Question: I am trying to create a plot which includes multiple geom_smooth trendlines within one plot. My current code is as follows:
'''
png(filename="D:/Users/...", width = 10, height = 8, units = 'in', res = 300)
ggplot(Data) +
geom_smooth(aes(BA,BAgp1),colour="red",fill="red") +
geom_smooth(aes(BA,BAgp2),colour="turquoise",fill="turquoise") +
geom_smooth(aes(BA,BAgp3),colour="orange",fill="orange") +
xlab(bquote('Tree Basal Area ('~cm^2~')')) +
ylab(bquote('Predicted Basal Area Growth ('~cm^2~')')) +
labs(title = expression(paste("Other Softwoods")), subtitle = "Tree Level Basal Area Growth") +
theme_bw()
dev.off()
'''
Which yields the following plot:
The issue is I can't for the life of me include a simple legend where I can label what each trendline represents. The dataset is quite large- if it would be valuable in indentifying a solution I will post externally to Stackoverflow.
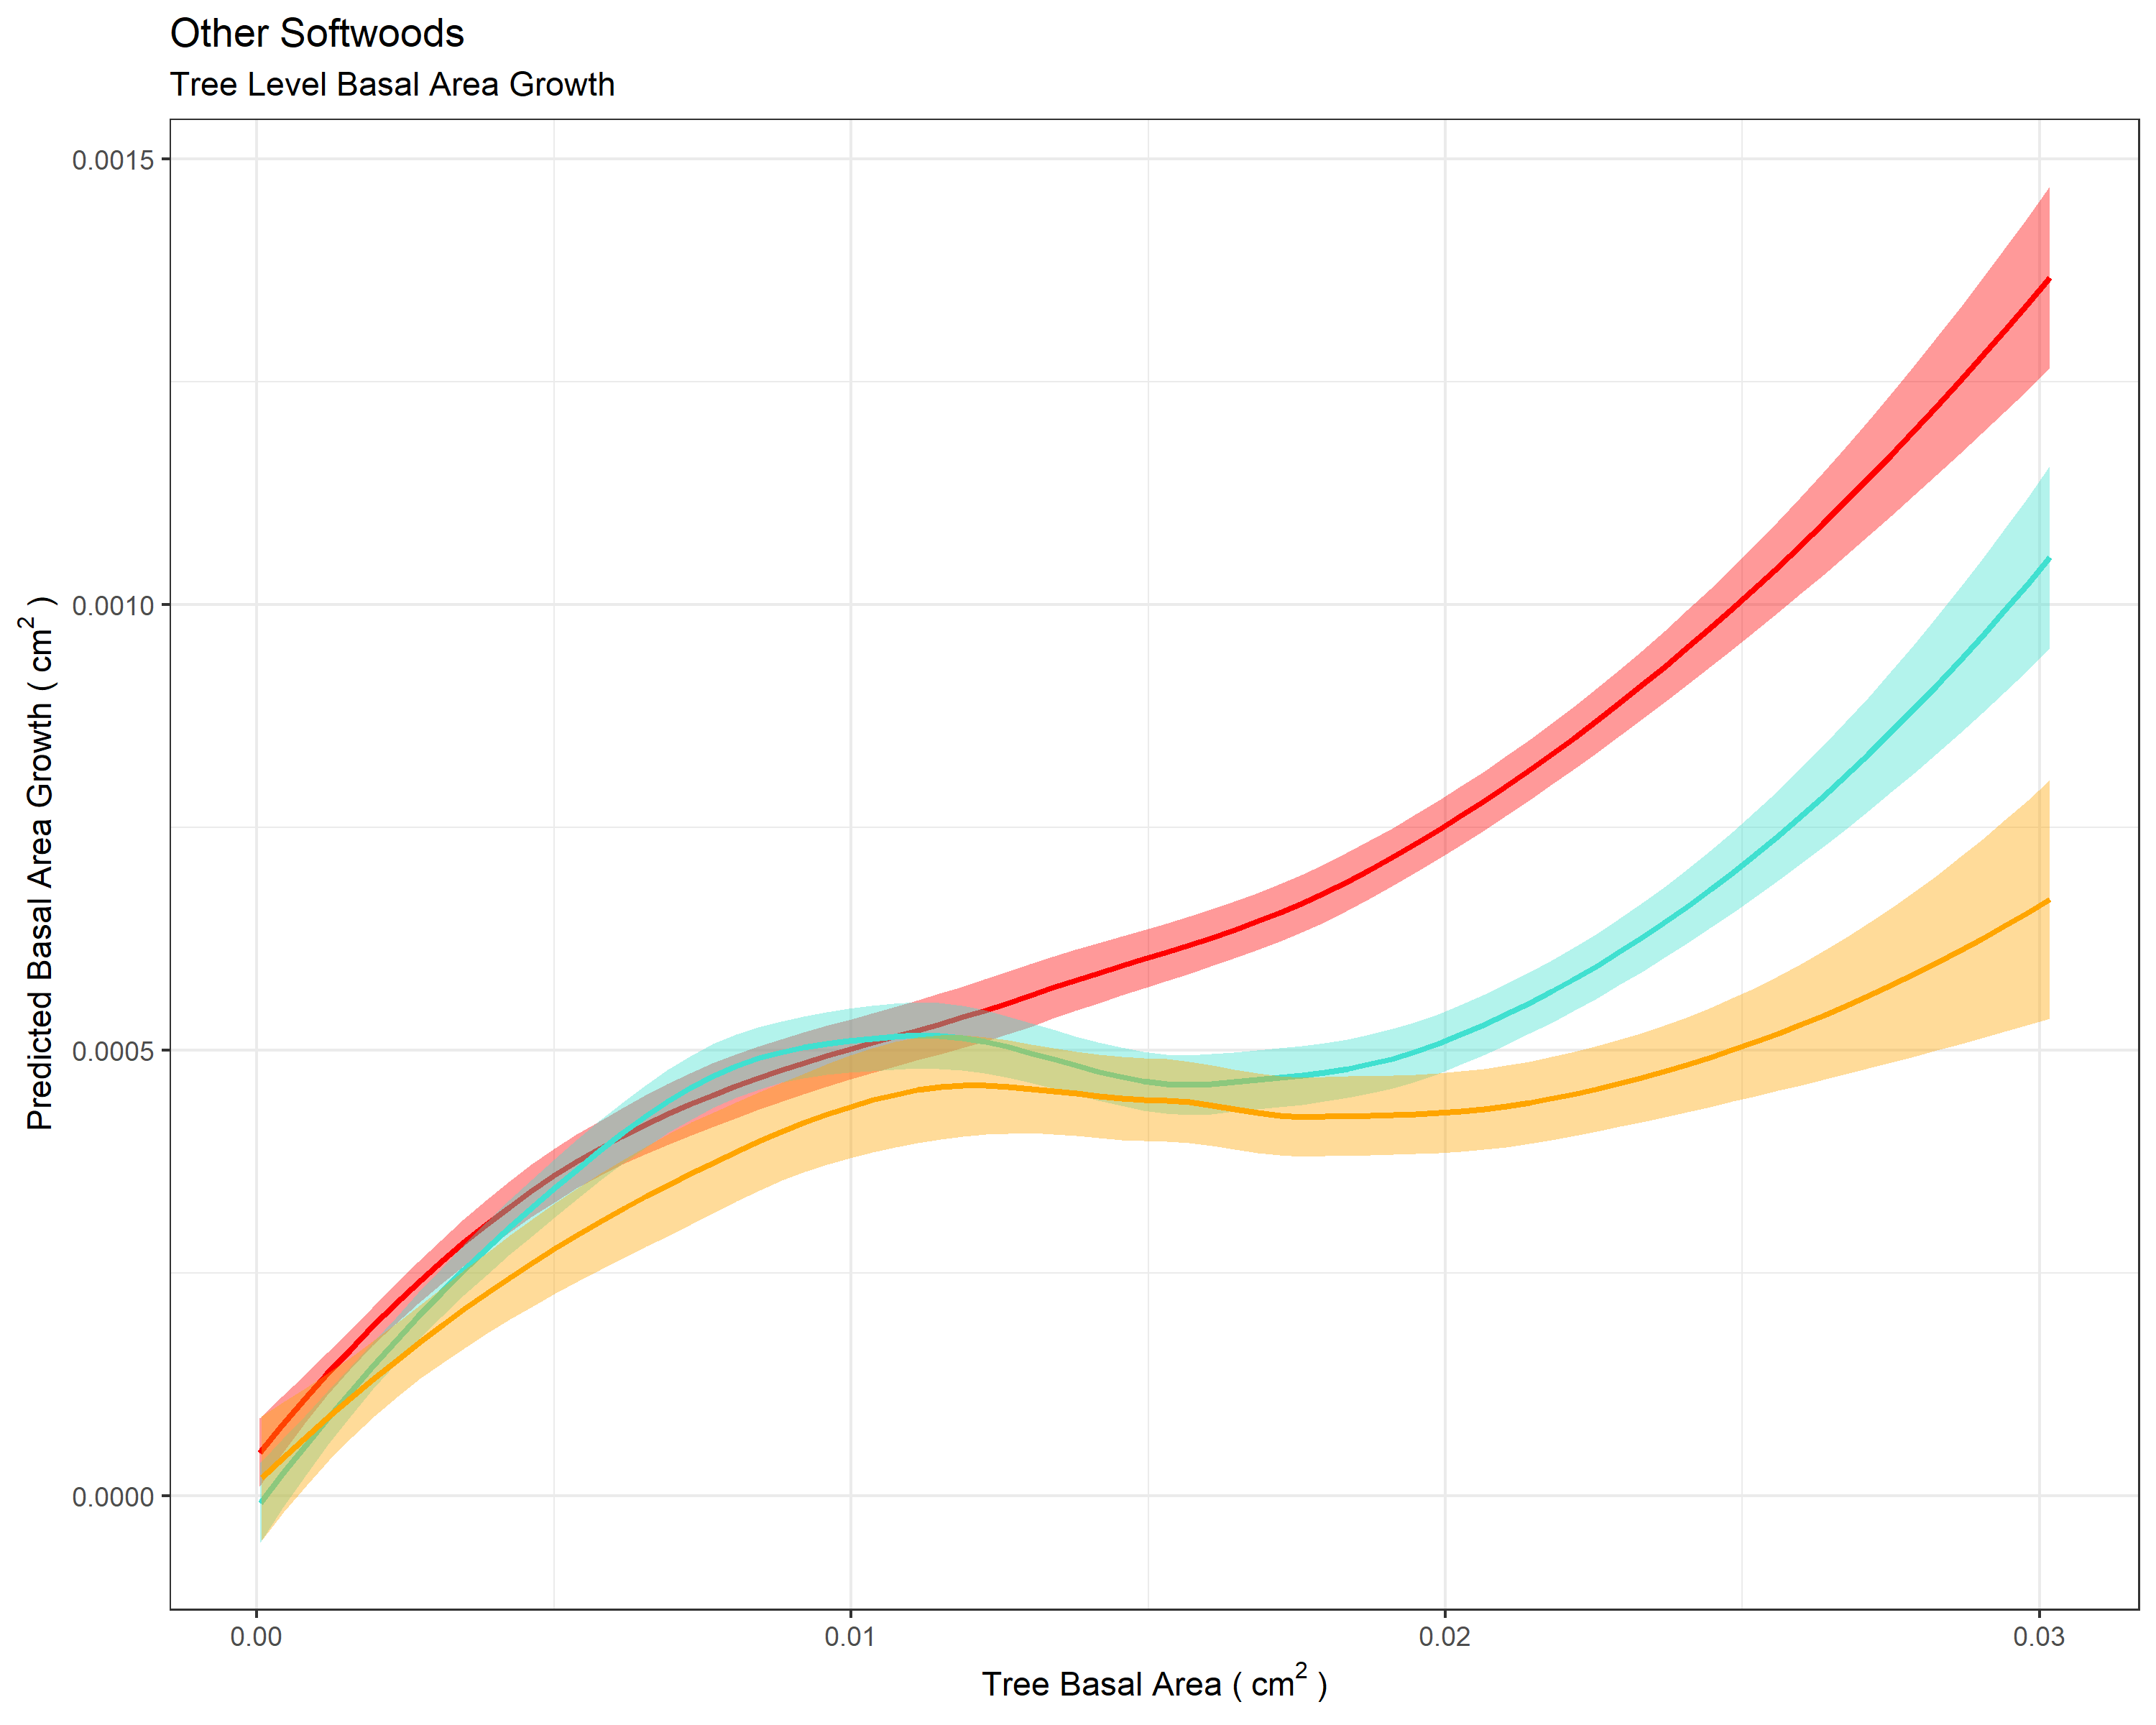
Answer: Your data is in the wide format, or like a matrix. There's no easy way to add a custom legend in ggplot, so you need to transform your current data to a long format. I simulated 3 curves like what you have, and you can see if you call geom_line or geom_smooth with a variable ("name" in the example below) that separates your different values, it will work and produce a legend nicely.
'''
library(dplyr)
library(tidyr)
library(ggplot2)
X = 1:50
#simulate data
Data = data.frame(
BA=X,
BAgp1 = log(X)+rnorm(length(X),0,0.3),
BAgp2 = log(X)+rnorm(length(X),0,0.3) + 0.5,
BAgp3 = log(X)+rnorm(length(X),0,0.3) + 1)
# convert this to long format, use BA as id
Data <- Data %>% pivot_longer(-BA)
#define colors
COLS = c("red","turquoise","orange")
names(COLS) = c("BAgp1","BAgp2","BAgp3")
###
ggplot(Data) +
geom_smooth(aes(BA,value,colour=name,fill=name)) +
# change name of legend here
scale_fill_manual(name="group",values=COLS)+
scale_color_manual(name="group",values=COLS)
'''
<URL>